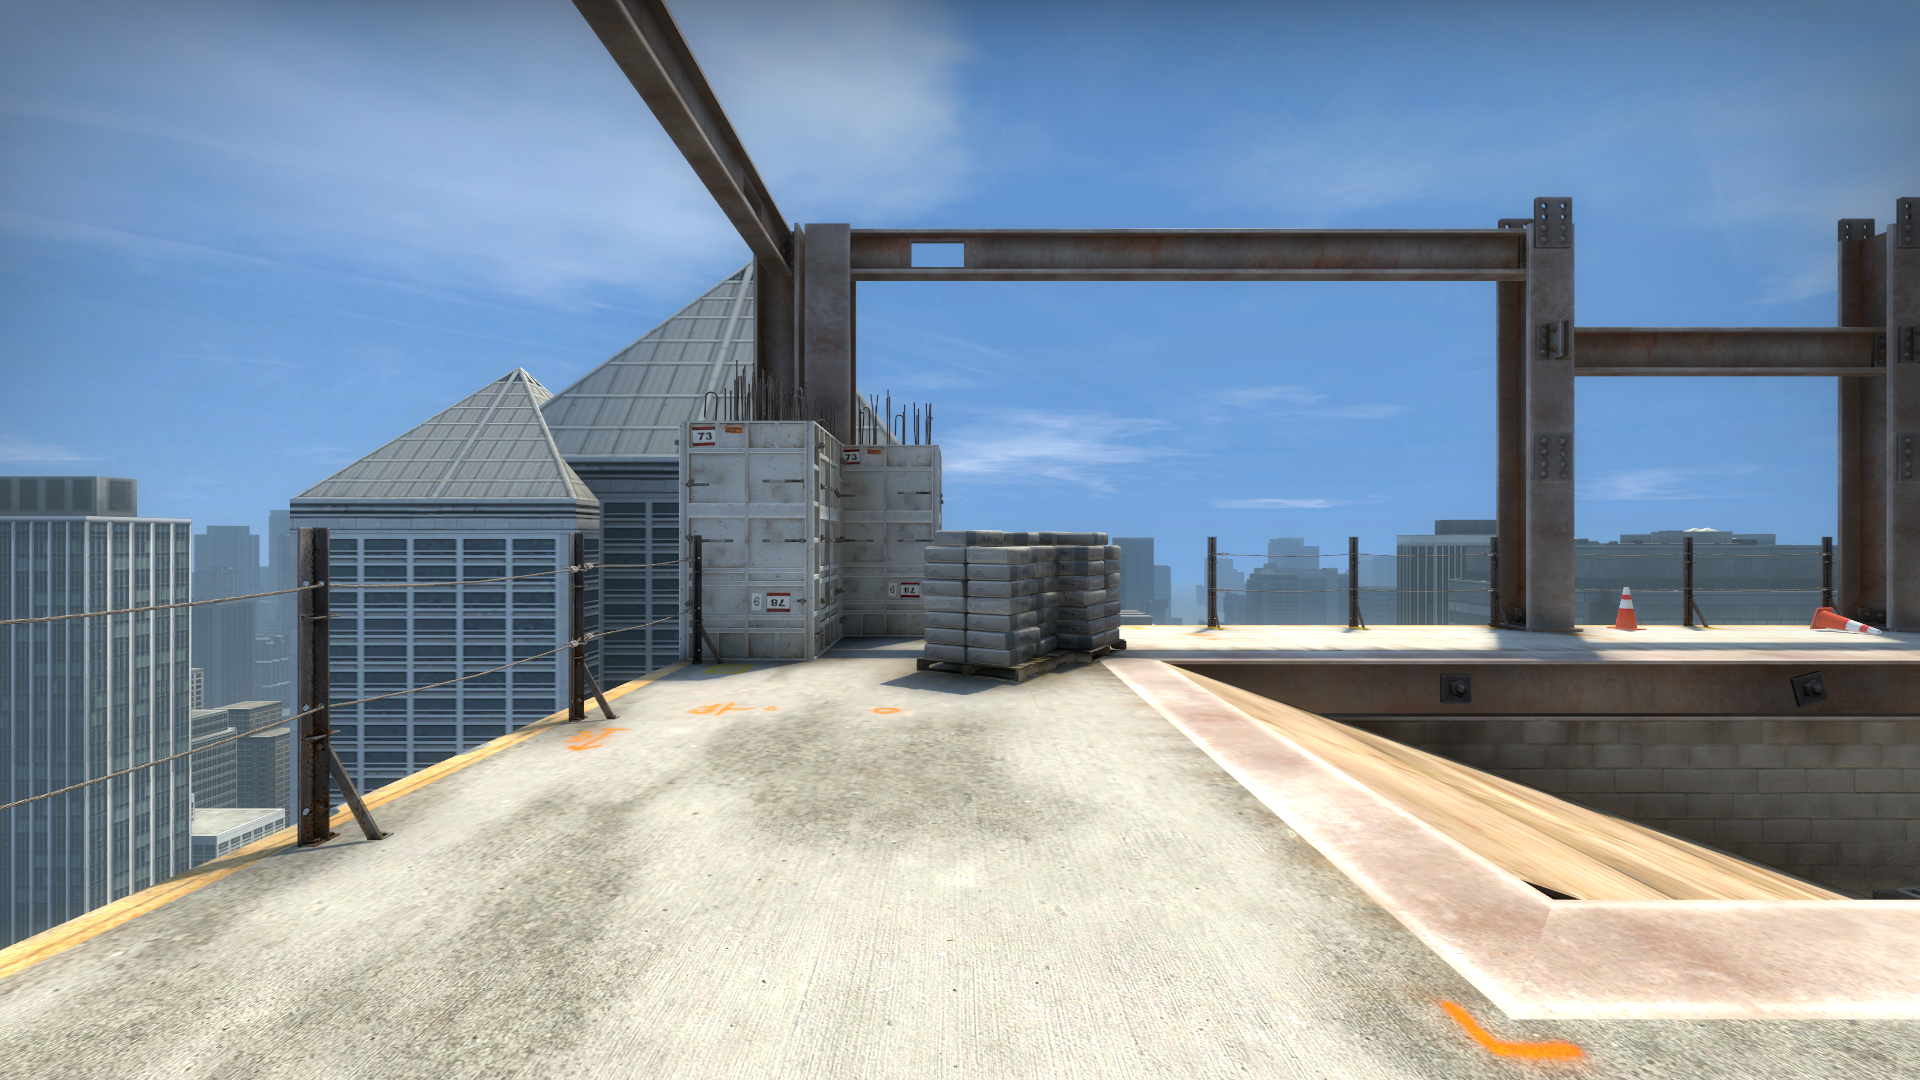
Map: de_vertigo